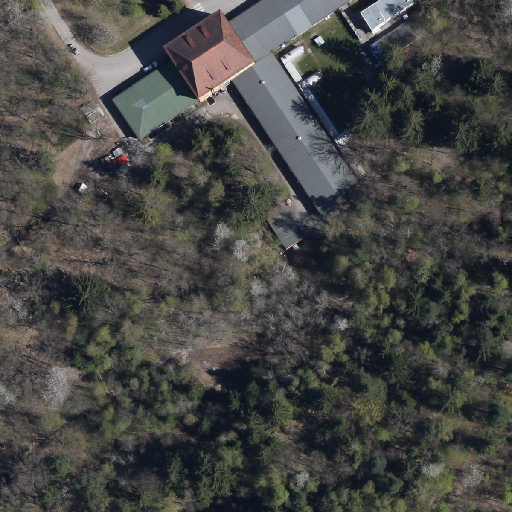
Referring expression: building with a parking lot